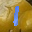
Label: 1